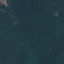
Land use / land cover: Forest